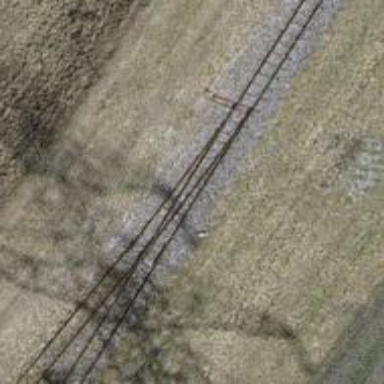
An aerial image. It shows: Uncontrolled level crossing on the railway.